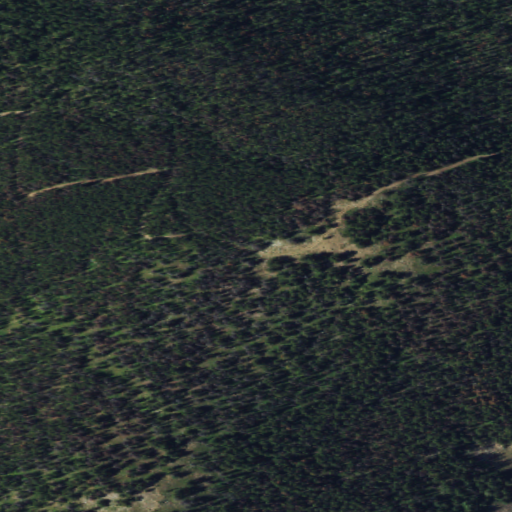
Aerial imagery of mountain in Washington named King Mountain containing evergreen forest and shrub